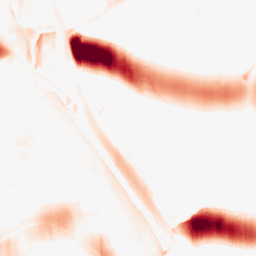
Category: morphological
Decomposition family: morphological_ellipse
Decomposition parameters: operation: opening
width: 50
height: 5
Upsampling method: quadratic
Upsampling parameters: scale: 2
Upsampling scale: 2